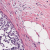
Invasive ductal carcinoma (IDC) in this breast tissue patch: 0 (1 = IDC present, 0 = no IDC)